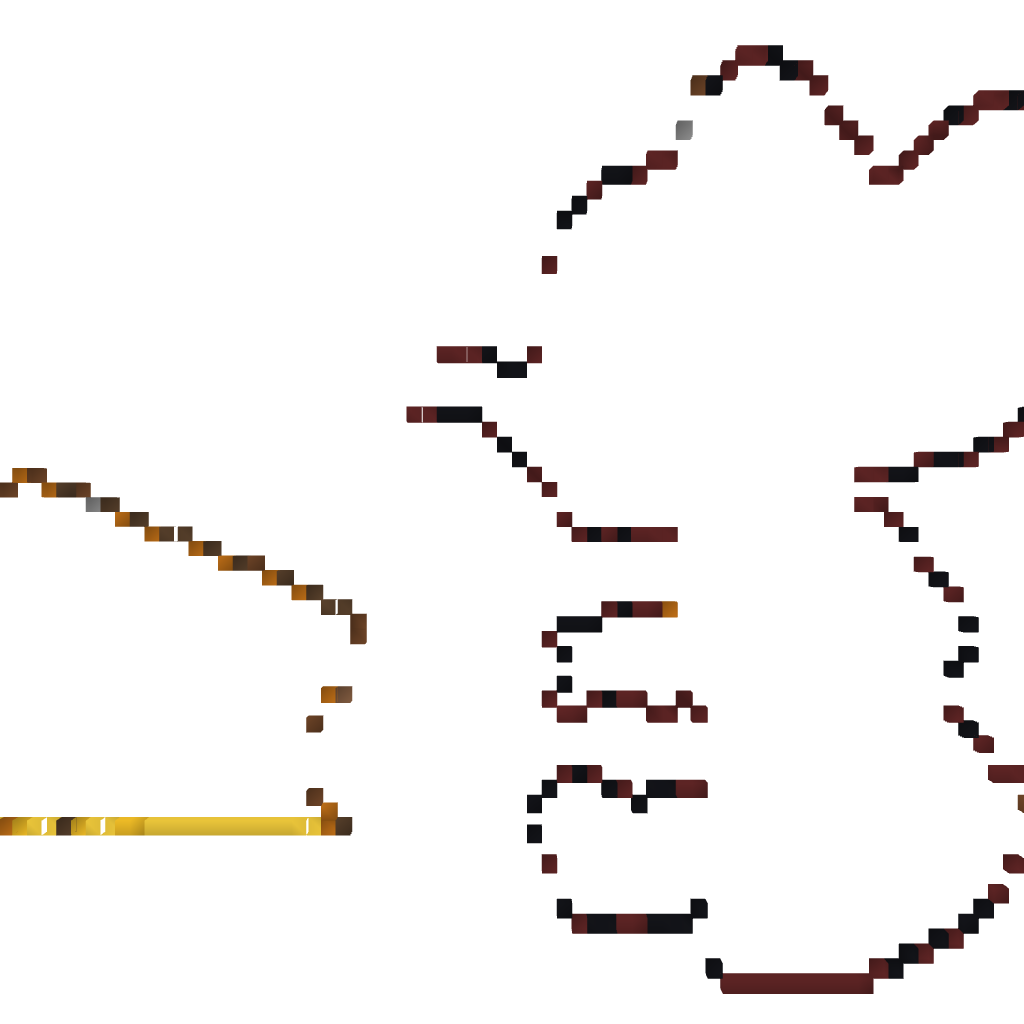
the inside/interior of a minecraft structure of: Jerry